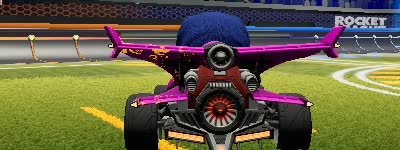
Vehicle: aftershock